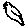
Label: bird